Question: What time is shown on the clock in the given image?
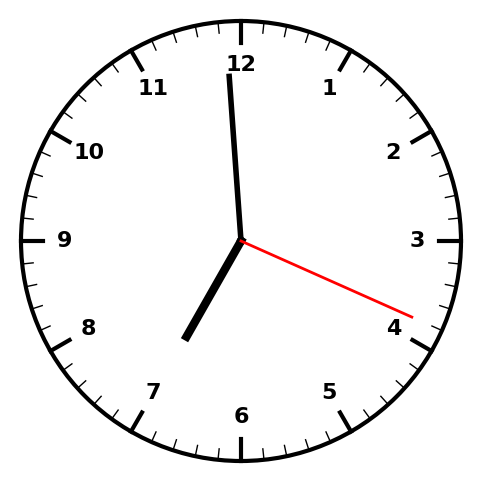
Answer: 06:59:19